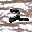
Label: 2